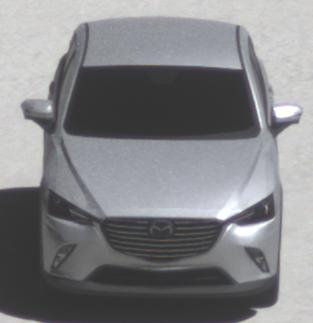
Make: Mazda
Model: CX-3 SKYACTIV-G 120
Detailed model: CX-3 (DK)
Model produced from: 2015/06
Model produced until: 2018/06
Doors: 5
Color: white
Road condition: dry road
Daytime: midday
Contrast: medium contrast